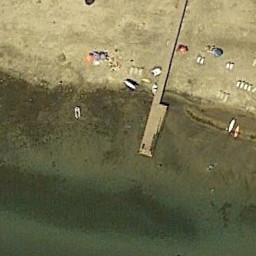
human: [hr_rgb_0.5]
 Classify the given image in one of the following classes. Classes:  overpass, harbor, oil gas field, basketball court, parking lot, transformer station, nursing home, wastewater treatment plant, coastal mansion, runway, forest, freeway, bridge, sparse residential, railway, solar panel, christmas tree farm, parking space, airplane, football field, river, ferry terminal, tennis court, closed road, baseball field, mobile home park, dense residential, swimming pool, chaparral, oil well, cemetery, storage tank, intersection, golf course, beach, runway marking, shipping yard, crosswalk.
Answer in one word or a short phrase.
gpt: ferry terminal